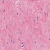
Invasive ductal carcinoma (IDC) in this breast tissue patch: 0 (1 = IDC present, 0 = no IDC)